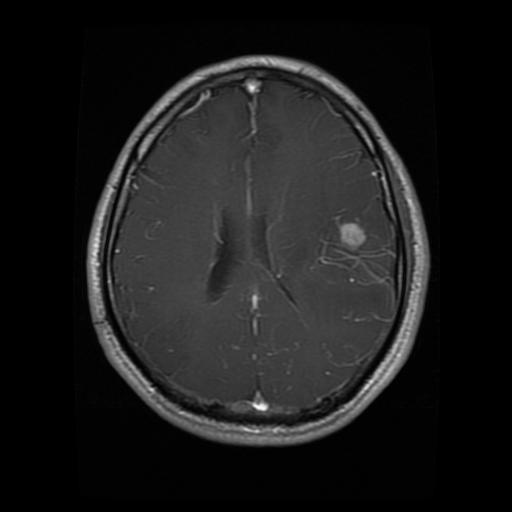
Label: glioma